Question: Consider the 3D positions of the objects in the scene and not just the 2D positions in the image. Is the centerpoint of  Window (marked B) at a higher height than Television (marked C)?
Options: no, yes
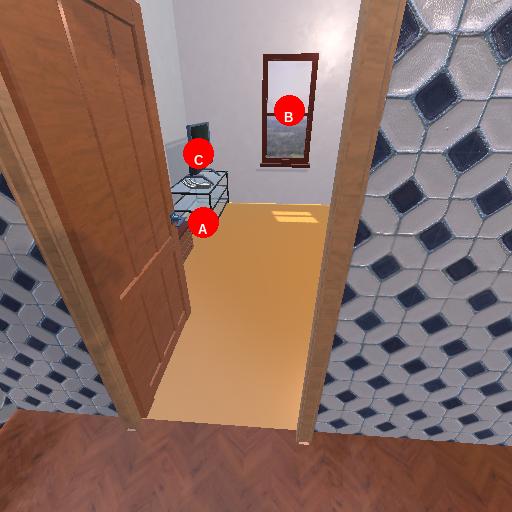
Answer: no